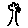
Label: tree